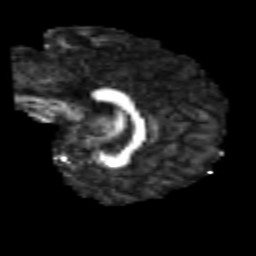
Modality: FA
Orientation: sagittal
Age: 23
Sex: male
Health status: healthy